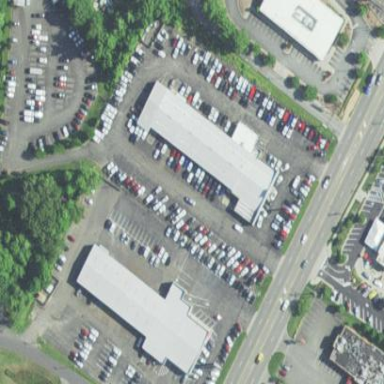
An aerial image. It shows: Car shop building.